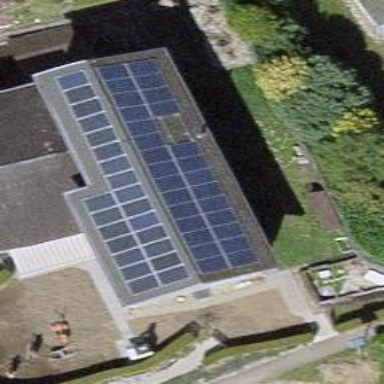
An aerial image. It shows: Solar power generator with photovoltaic panels.